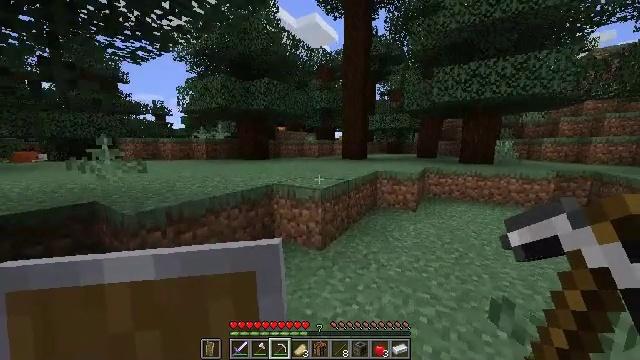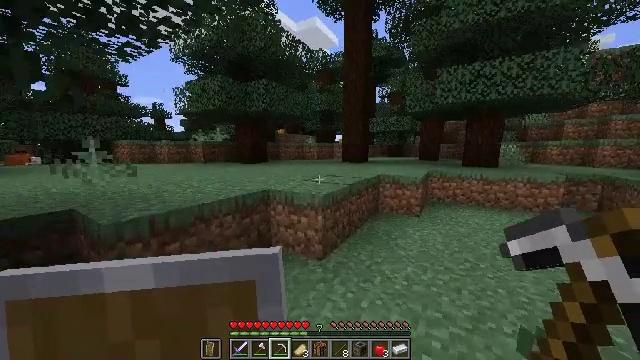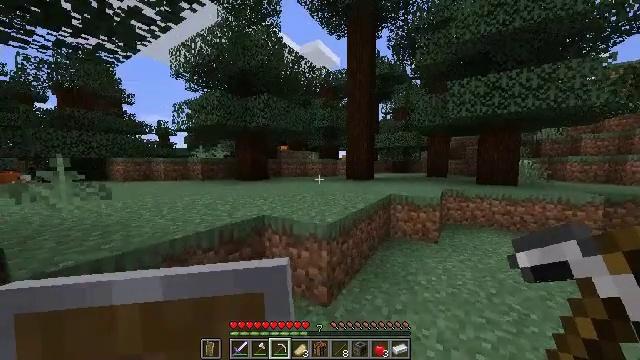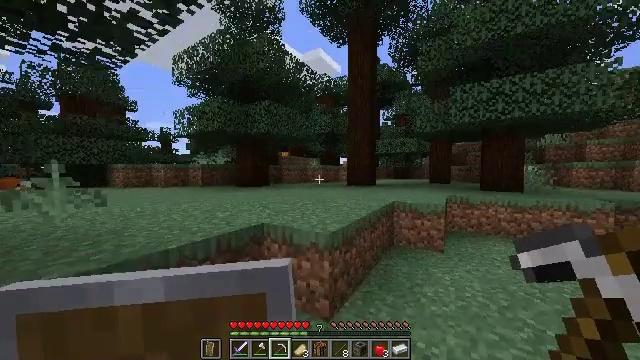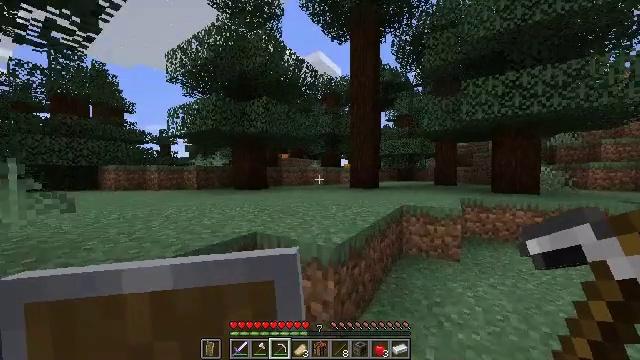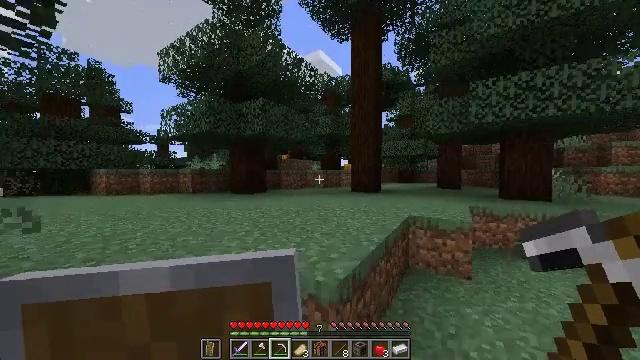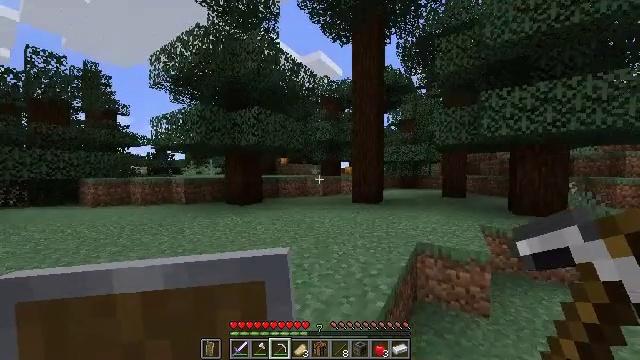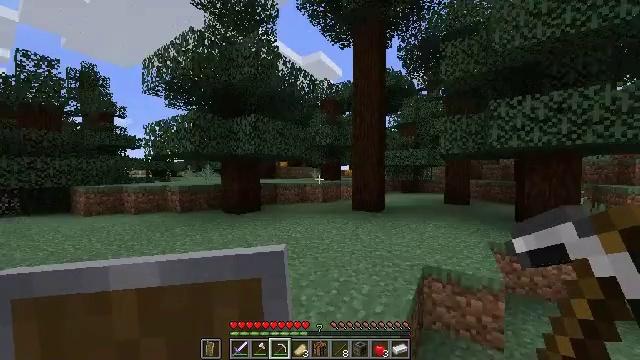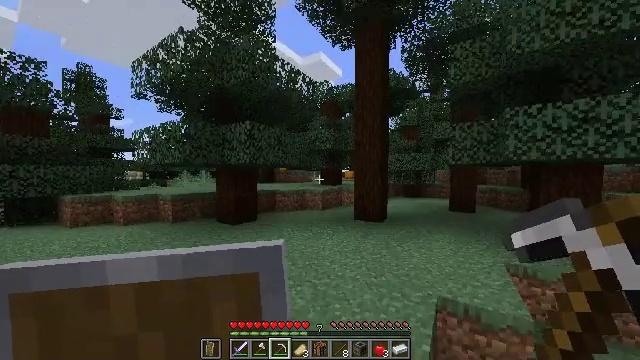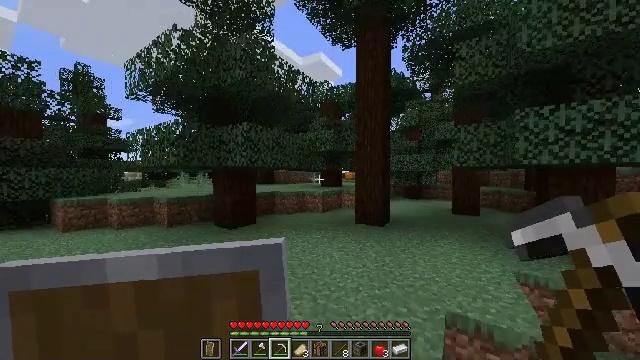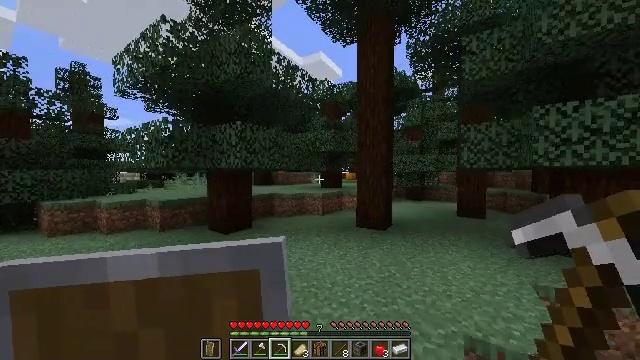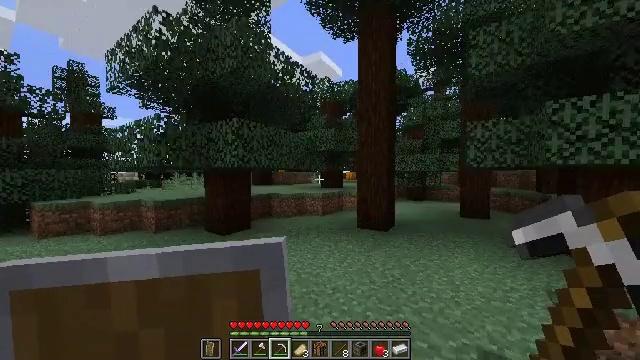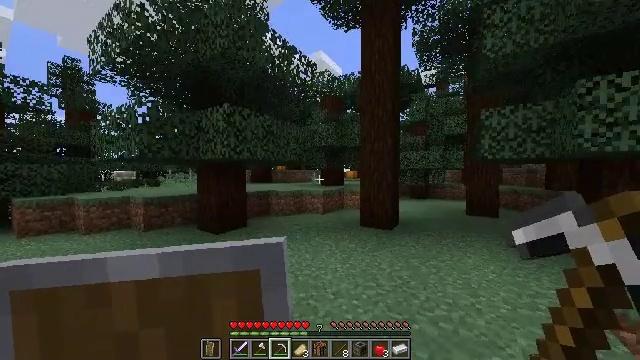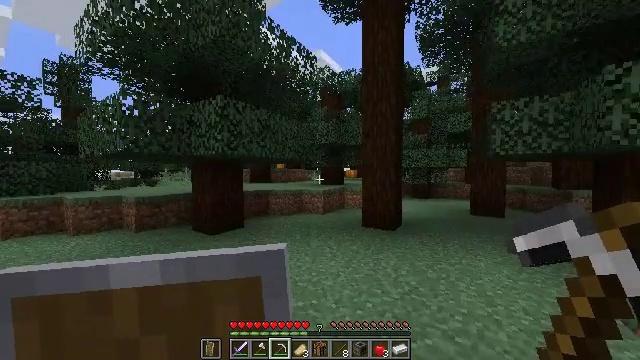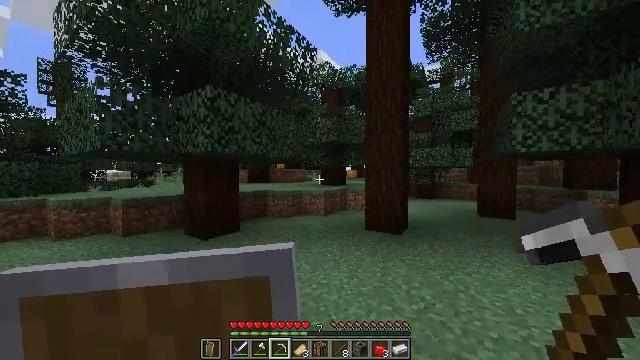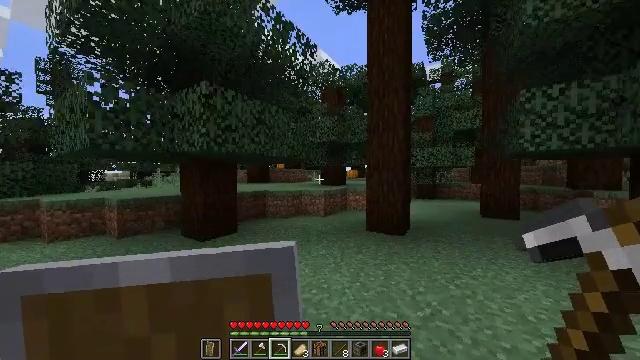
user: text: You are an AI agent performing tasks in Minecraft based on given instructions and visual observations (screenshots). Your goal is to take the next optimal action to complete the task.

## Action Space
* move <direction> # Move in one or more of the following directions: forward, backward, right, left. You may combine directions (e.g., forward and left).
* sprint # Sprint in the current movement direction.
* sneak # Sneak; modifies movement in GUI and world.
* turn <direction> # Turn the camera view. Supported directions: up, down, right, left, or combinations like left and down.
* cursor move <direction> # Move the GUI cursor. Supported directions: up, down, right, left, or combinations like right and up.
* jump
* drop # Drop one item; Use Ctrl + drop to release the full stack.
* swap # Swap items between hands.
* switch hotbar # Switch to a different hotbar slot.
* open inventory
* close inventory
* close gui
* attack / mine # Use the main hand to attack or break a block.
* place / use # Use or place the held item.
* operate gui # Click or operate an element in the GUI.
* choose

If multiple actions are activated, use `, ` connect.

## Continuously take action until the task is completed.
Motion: motion action
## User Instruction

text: Cut down the sugar cane stalks.
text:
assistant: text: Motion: move forward, sprint
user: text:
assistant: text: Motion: move forward, sprint, turn up
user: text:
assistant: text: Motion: move forward, sprint, turn up
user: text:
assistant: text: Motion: move forward, sprint
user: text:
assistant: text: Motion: move forward, sprint, jump
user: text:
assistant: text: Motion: move forward, sprint, jump
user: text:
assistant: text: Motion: move forward, sprint, jump
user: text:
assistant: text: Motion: move forward, sprint, jump
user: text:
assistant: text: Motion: move forward, sprint, jump
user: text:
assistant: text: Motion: move forward, sprint, jump
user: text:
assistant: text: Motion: move forward, sprint
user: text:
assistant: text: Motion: move forward, sprint
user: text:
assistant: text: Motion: move forward, sprint
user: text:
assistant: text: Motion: move forward, sprint
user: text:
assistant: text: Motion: move forward, sprint
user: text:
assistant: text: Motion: move forward, sprint
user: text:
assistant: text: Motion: move forward, sprint
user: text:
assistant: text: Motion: move forward, sprint
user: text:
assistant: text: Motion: move forward, sprint
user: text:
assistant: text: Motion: move forward, sprint
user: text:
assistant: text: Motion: move forward, sprint
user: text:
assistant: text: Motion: move forward, sprint
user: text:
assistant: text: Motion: move forward, sprint
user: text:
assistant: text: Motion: move forward, sprint
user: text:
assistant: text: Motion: move forward, sprint, turn right
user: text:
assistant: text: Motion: move forward, sprint, turn right
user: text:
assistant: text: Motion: move forward, sprint, turn right
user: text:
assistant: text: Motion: move forward, sprint, turn right
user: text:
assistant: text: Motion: move forward, sprint, turn right
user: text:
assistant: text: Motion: move forward, sprint